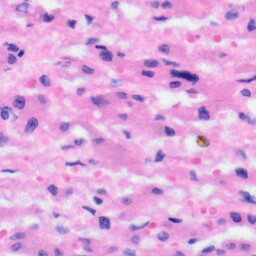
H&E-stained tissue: Liver